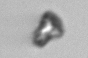
Label: detritus_transparent